Question: I'm trying use bootstrap modal with ajax, the problem is that when i click the screen gets darker but the modal never shows.
Any help or is there a better way of doing this?

measures/index.html.erb
'''
<%= link_to 'Show', measure,remote: true, class: 'static-popup-link'%>
<div class="modal hide fade" id="myModal" tabindex="-1" role="dialog" data-backdrop="static" data-keyboard="false">Loading...</div>
'''
application.js
'''
$(document).ready(function() {
var clickOnPopupLink = function(){
$('body').on('click', '.static-popup-link', function(){
$('#myModal').modal('show');
});
}
clickOnPopupLink();
});
'''
measures_controllers.rb
'''
def show
end
'''
show.js.erb
'''
$('#myModal').html("<%= j render('/measures/modal')%>");
'''
measures/modal.html.erb
'''
<div class="modal-dialog">
<div class="modal-content">
<div class="modal-header">
<button type="button" class="close" data-dismiss="modal" aria-hidden="true">&times; </button>
<h4 class="modal-title" id="myModalLabel"></h4>
</div>
<div class="modal-body">
.........
</div>
<div class="modal-footer">
<button type="button" class="btn btn-default" data-dismiss="modal">Close</button>
<button type="button" class="btn btn-primary">Save changes</button>
</div>
</div>
</div>
'''
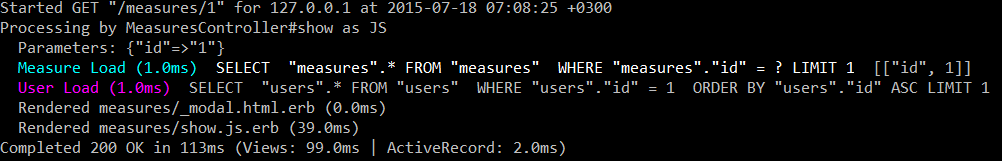
Answer: Removing hide class from below mentioned div will serve your purpose
'''
<div class="modal hide fade" id="myModal" tabindex="-1" role="dialog" data-backdrop="static" data-keyboard="false">Loading...</div>
'''